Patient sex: M
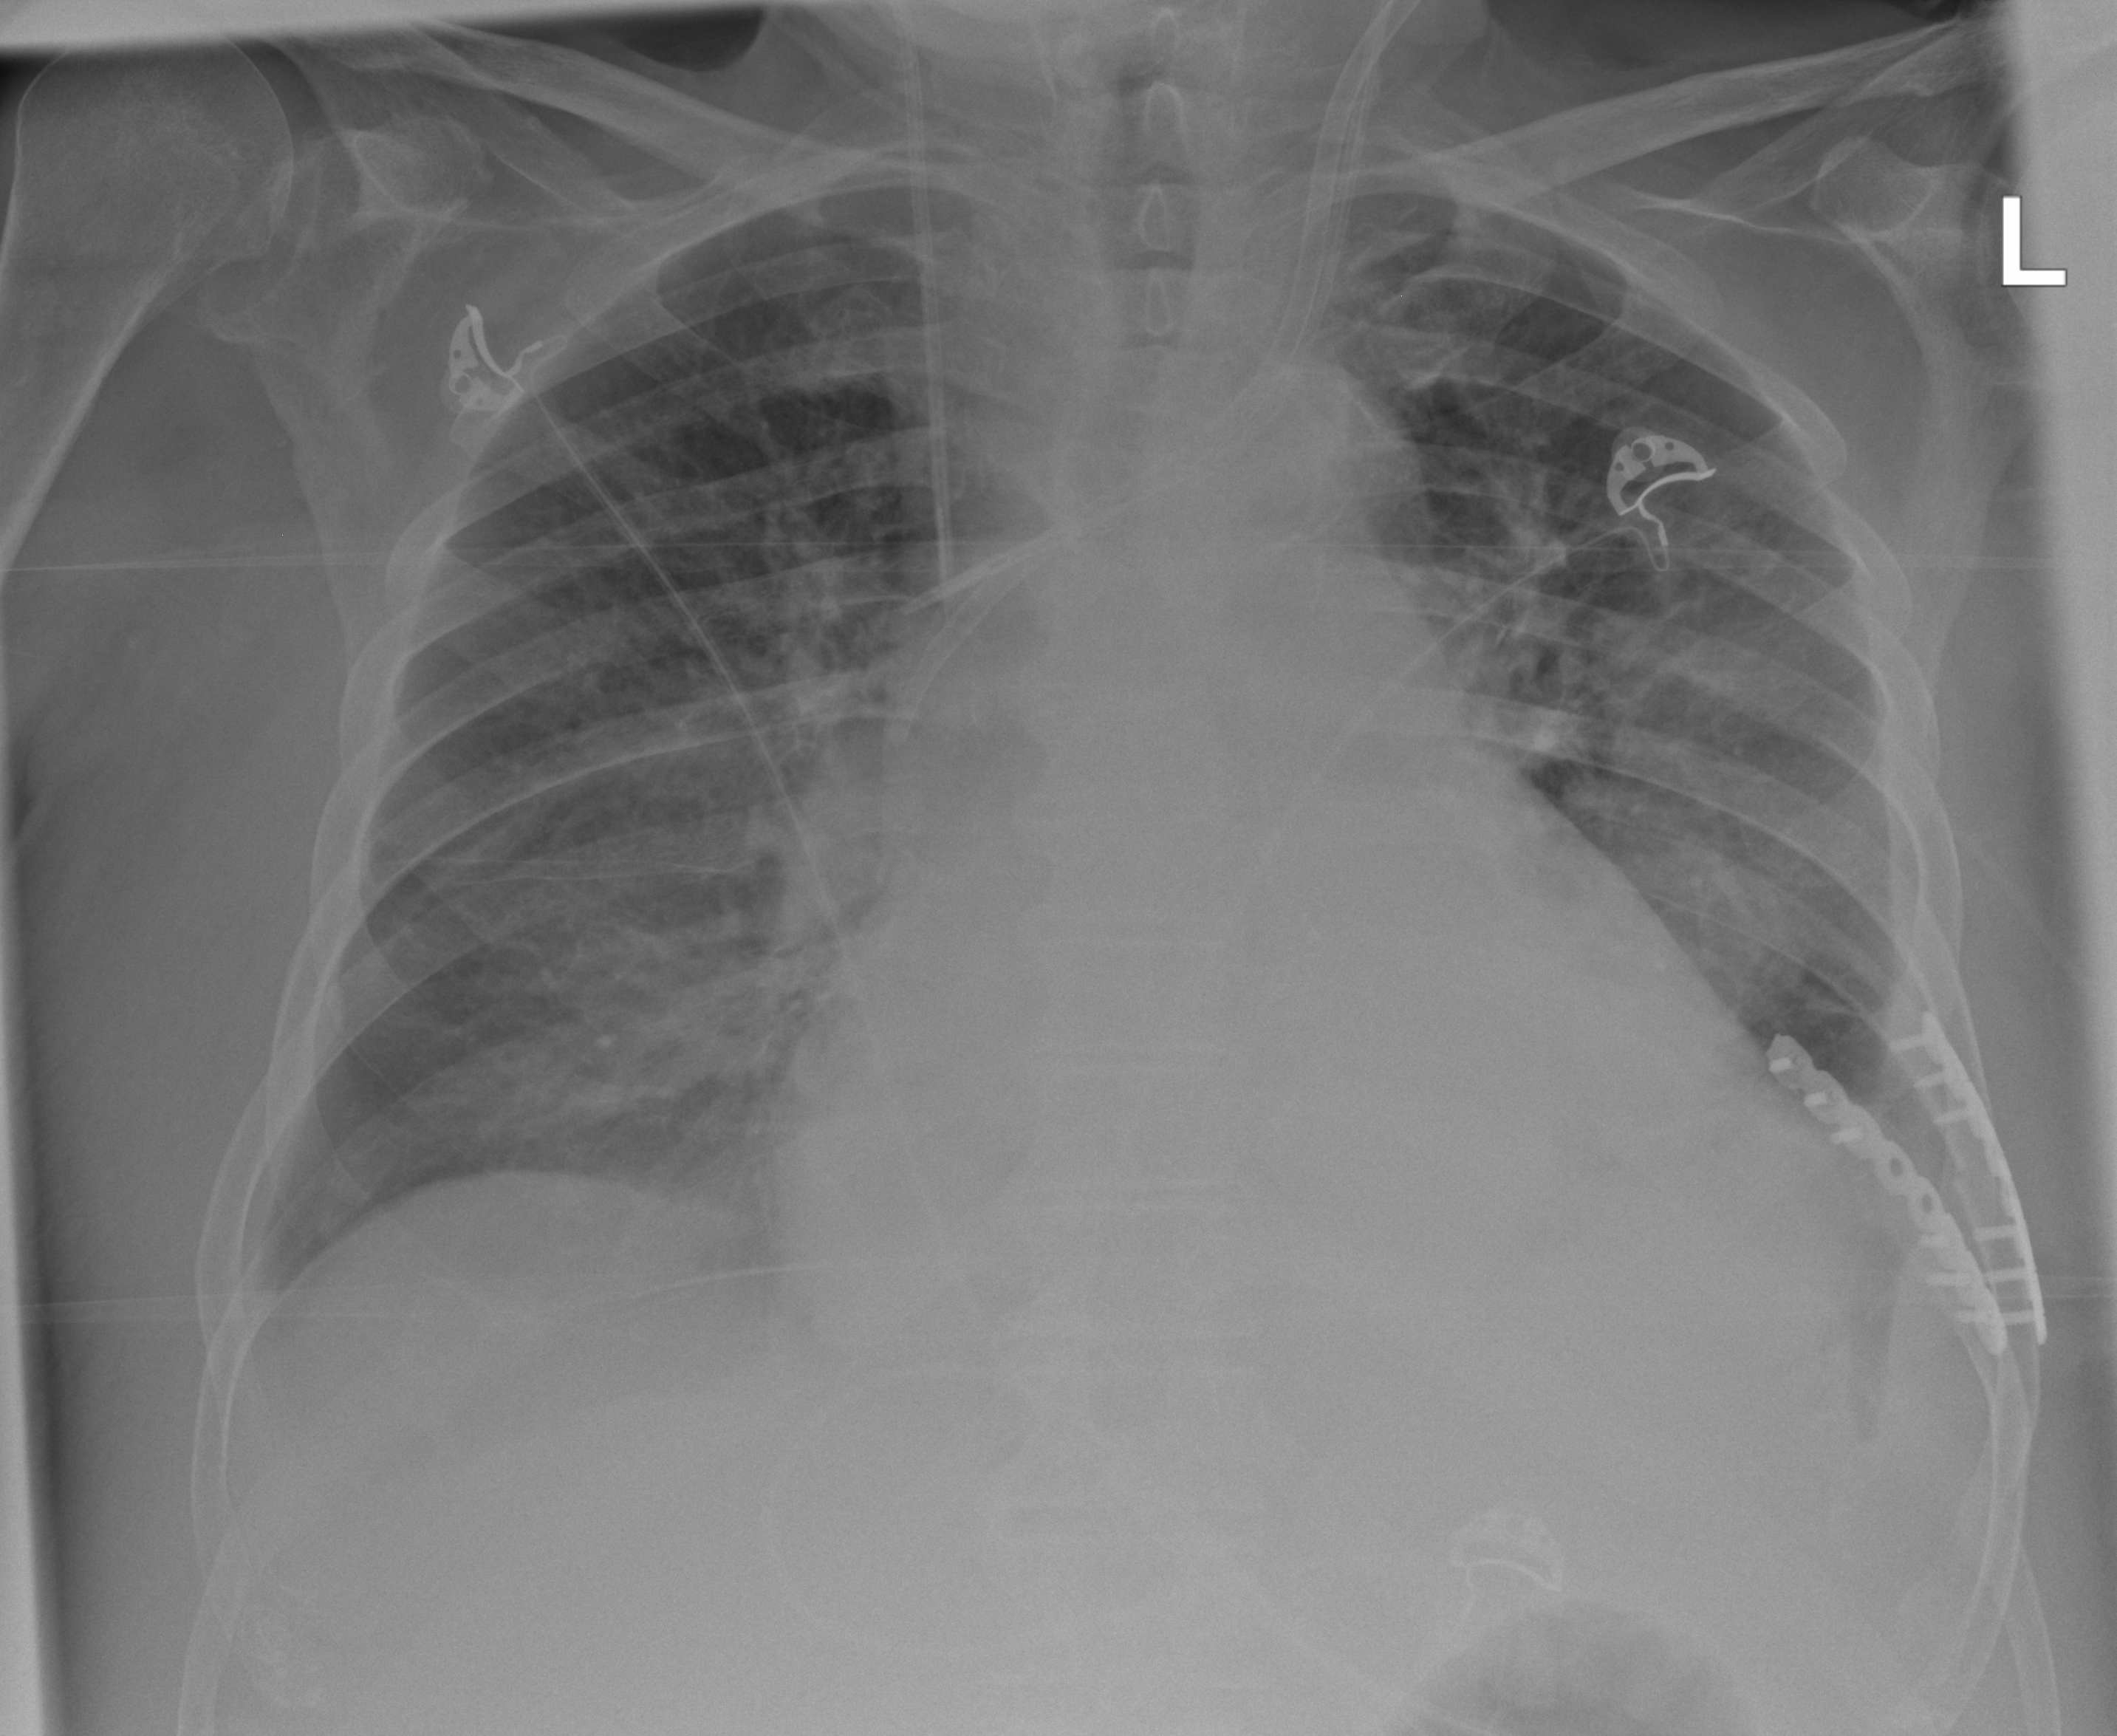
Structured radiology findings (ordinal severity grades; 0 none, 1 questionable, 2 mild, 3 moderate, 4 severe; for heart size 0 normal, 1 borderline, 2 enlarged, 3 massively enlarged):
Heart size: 2
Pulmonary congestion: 0
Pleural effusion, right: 0
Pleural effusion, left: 2
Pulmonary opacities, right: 1
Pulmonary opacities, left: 0
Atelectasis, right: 0
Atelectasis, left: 2